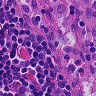
Metastatic tissue present: no